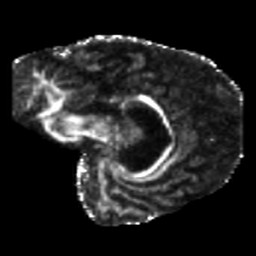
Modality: FA
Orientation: sagittal
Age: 54
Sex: female
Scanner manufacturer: siemens
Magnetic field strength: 3 T
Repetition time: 5.25 s
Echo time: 0.08 s